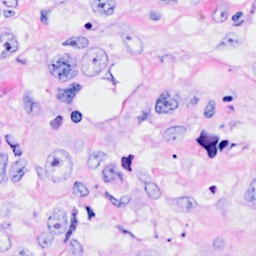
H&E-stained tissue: Breast